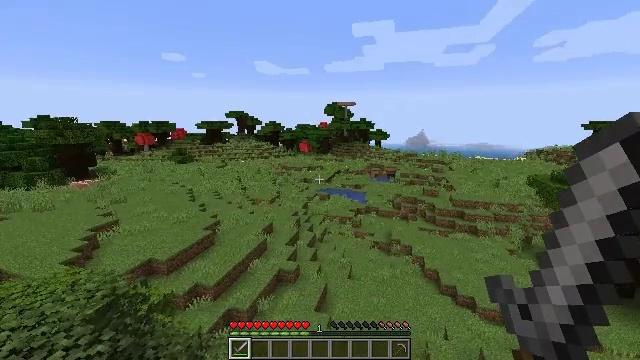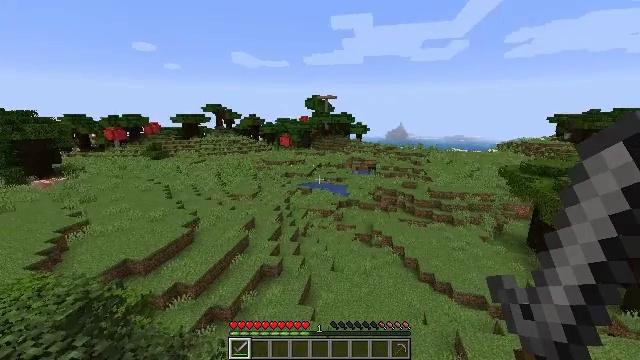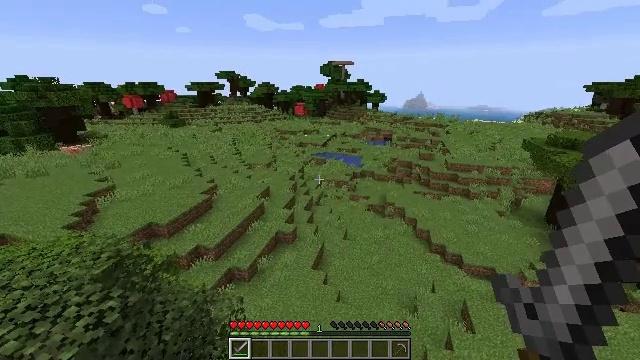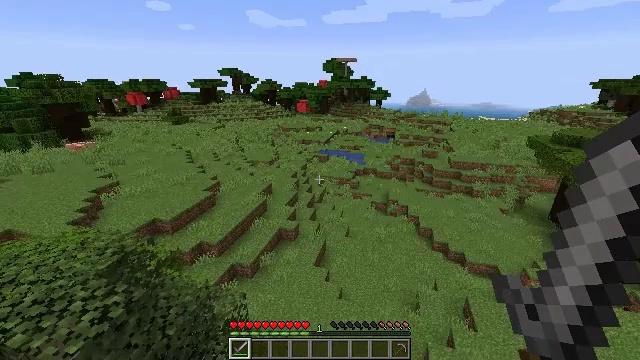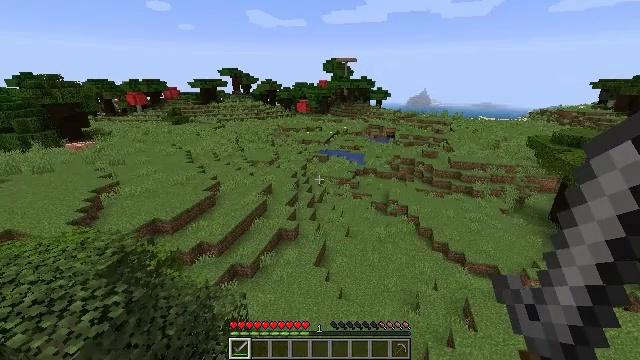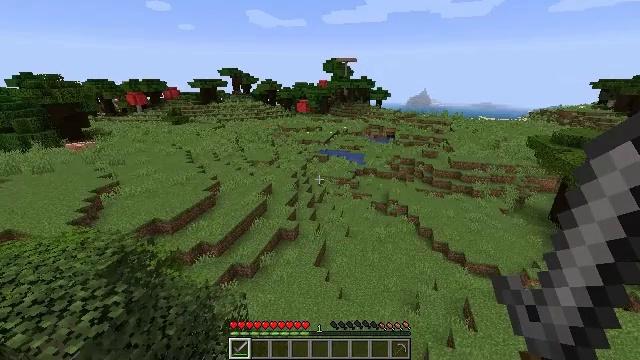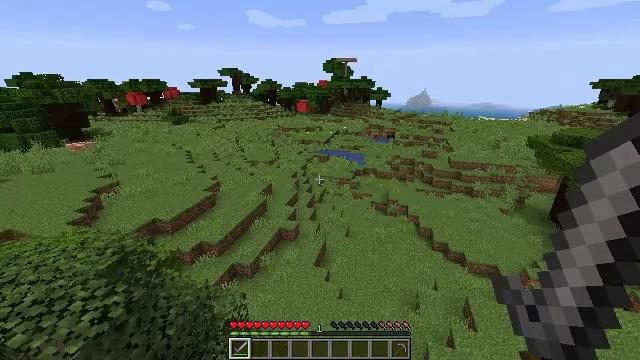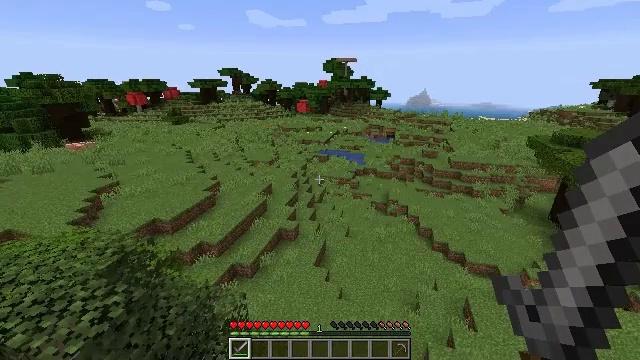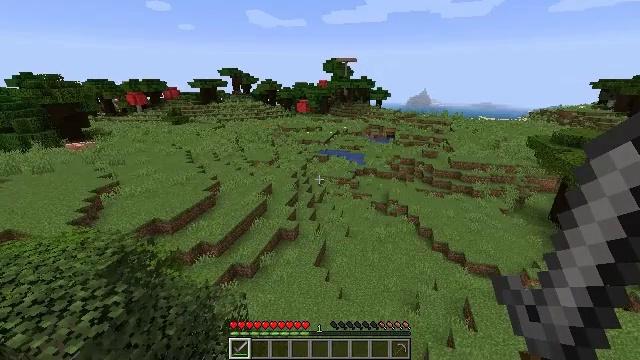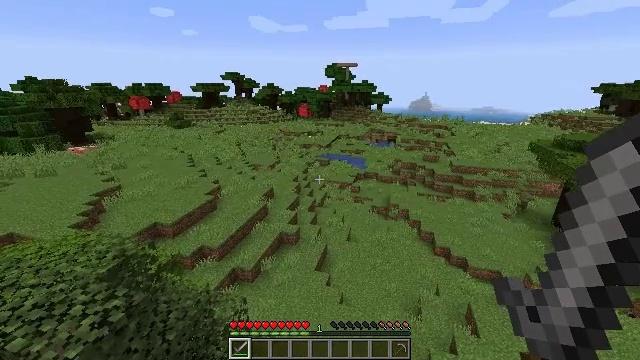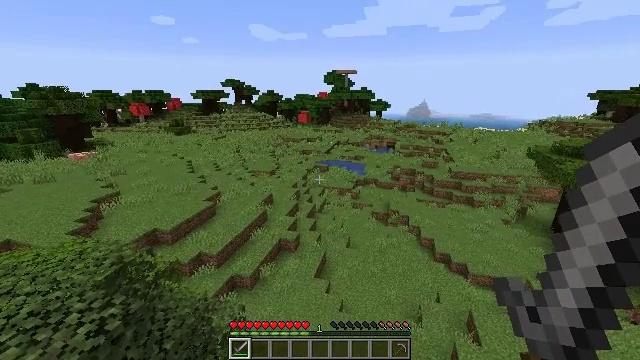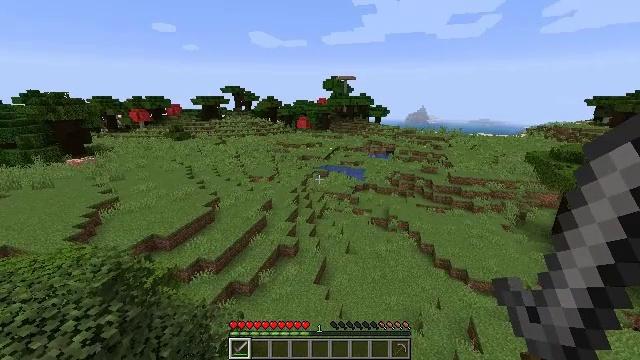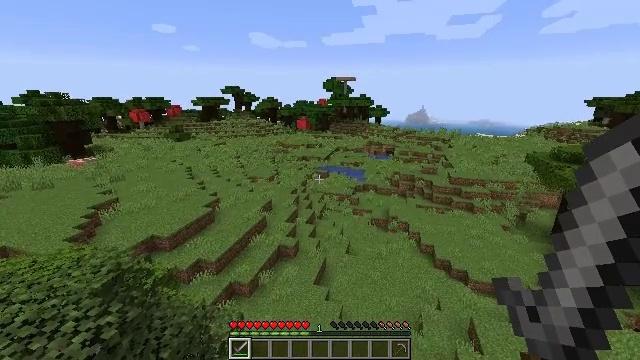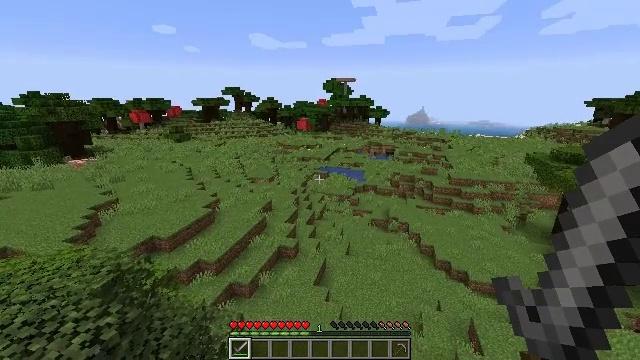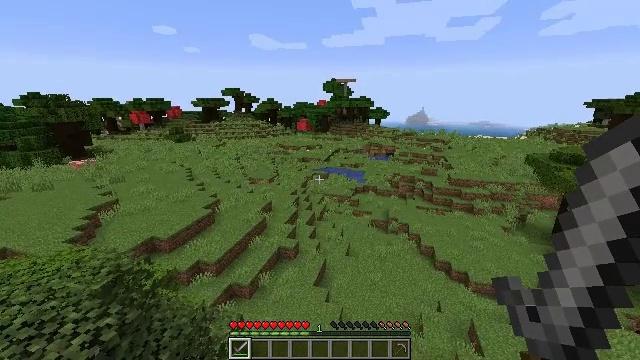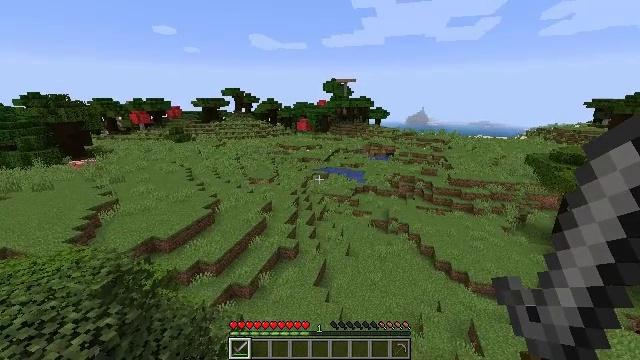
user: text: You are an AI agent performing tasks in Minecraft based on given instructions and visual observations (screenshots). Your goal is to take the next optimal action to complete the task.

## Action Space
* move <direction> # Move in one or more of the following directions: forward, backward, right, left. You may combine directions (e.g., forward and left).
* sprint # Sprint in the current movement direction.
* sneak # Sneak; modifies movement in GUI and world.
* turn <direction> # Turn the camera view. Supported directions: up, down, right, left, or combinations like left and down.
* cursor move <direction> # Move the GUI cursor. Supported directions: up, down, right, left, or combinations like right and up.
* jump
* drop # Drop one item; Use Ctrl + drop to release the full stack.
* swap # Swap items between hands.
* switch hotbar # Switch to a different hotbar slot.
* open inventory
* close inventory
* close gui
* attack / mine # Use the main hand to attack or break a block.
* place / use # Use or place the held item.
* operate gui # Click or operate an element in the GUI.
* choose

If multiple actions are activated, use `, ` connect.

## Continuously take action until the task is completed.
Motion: motion action
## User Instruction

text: Open the furnace and cook cod.
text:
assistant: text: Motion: turn right and down
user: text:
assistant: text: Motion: turn left and down
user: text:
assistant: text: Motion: no_op
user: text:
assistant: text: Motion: no_op
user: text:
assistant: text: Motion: no_op
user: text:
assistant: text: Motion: no_op
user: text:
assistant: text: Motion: no_op
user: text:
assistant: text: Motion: no_op
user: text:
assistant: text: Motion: no_op
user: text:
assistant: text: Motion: turn up
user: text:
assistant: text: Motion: turn up
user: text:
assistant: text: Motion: no_op
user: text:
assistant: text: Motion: no_op
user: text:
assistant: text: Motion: no_op
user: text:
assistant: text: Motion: no_op
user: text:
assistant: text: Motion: no_op
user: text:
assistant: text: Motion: no_op
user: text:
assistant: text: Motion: no_op
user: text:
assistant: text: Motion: no_op
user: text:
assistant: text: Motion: no_op
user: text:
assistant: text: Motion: no_op
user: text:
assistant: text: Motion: no_op
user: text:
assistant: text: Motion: no_op
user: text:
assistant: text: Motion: no_op
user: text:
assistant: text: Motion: no_op
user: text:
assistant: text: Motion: turn right and up
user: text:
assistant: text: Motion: turn right
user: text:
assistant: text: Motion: turn right and down
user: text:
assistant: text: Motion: turn right and down
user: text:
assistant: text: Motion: no_op